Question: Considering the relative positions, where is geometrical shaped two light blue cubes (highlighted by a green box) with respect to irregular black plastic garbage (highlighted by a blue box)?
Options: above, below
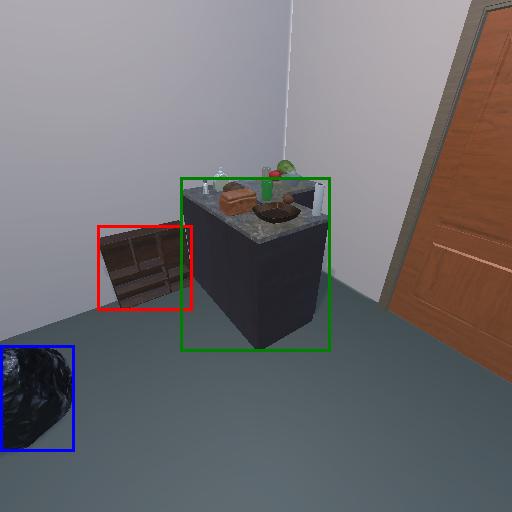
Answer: above